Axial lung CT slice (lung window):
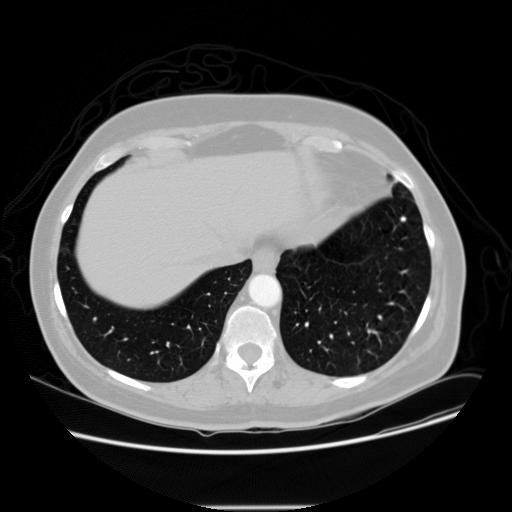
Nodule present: yes
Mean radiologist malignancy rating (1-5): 1